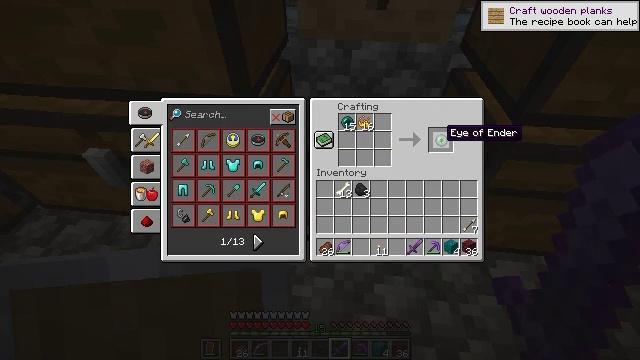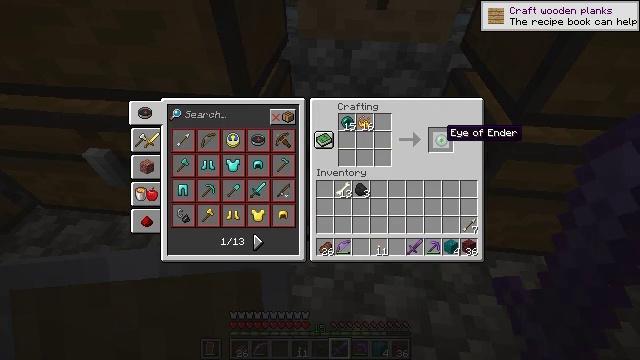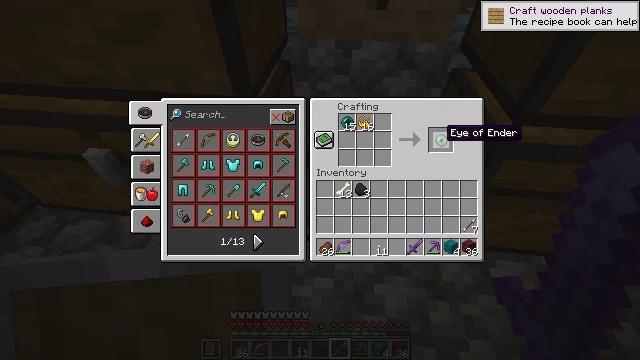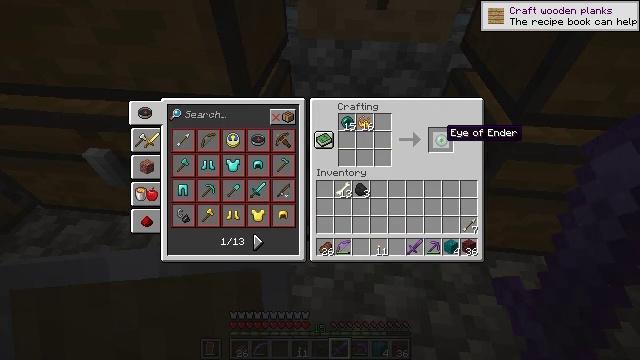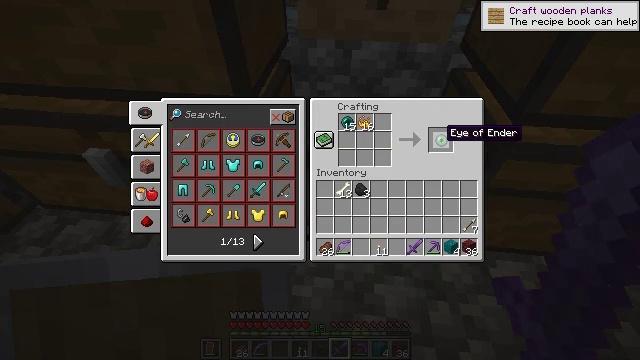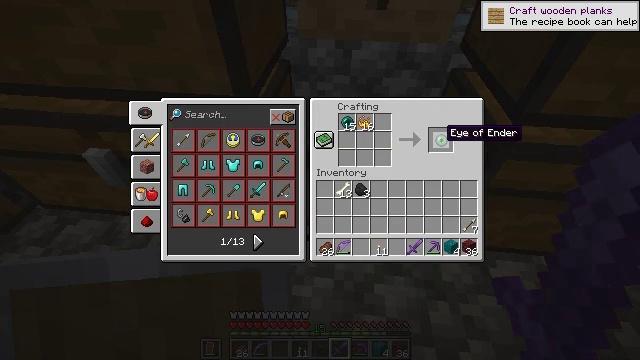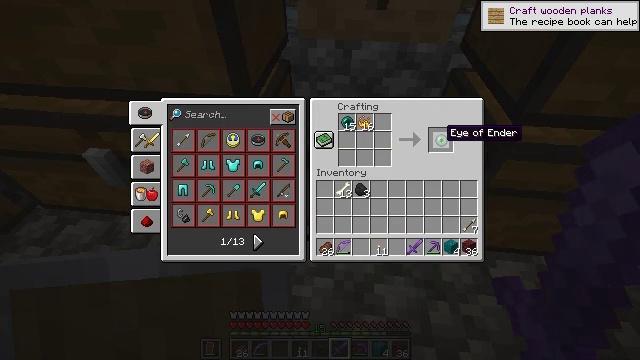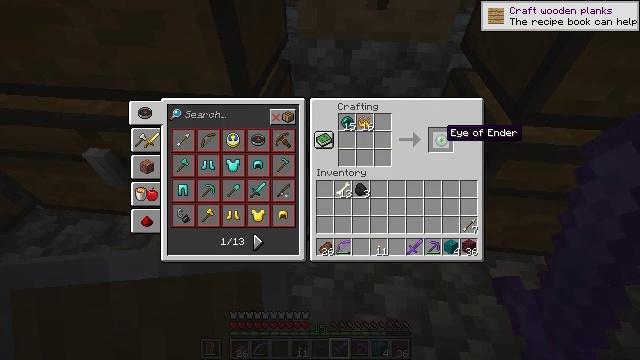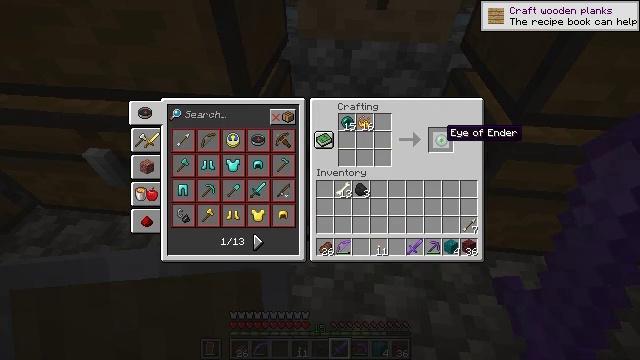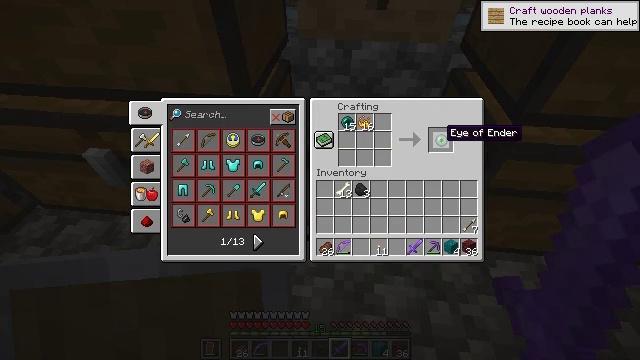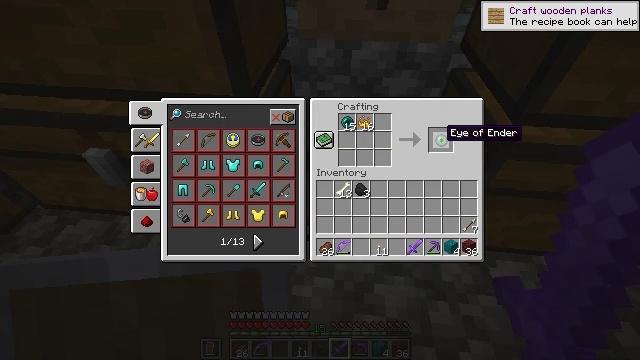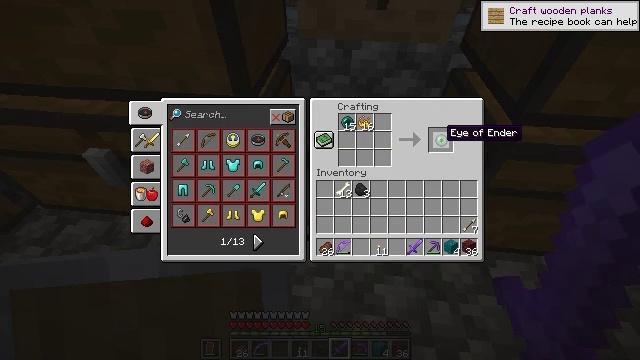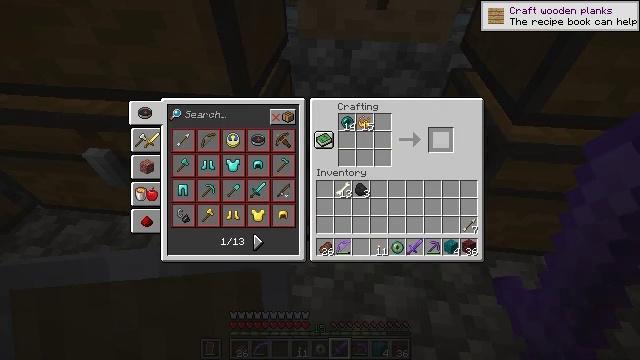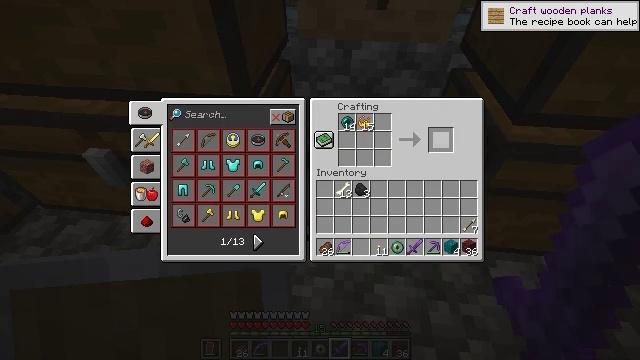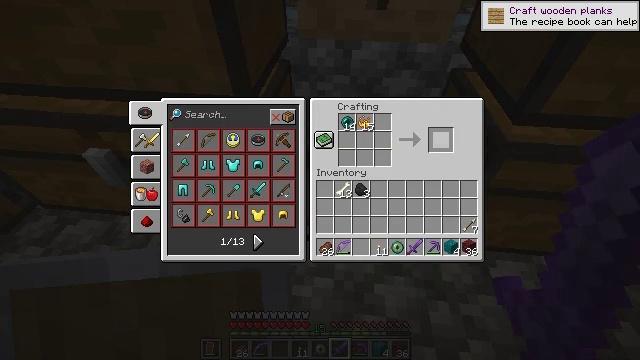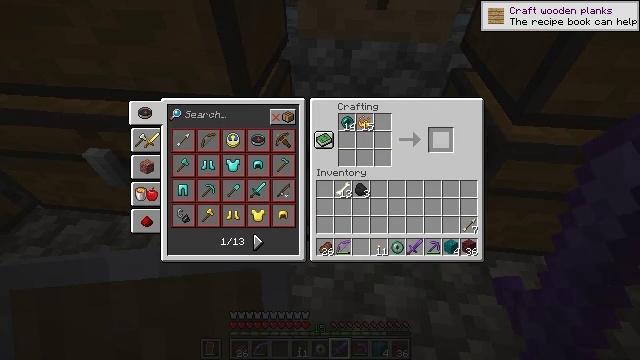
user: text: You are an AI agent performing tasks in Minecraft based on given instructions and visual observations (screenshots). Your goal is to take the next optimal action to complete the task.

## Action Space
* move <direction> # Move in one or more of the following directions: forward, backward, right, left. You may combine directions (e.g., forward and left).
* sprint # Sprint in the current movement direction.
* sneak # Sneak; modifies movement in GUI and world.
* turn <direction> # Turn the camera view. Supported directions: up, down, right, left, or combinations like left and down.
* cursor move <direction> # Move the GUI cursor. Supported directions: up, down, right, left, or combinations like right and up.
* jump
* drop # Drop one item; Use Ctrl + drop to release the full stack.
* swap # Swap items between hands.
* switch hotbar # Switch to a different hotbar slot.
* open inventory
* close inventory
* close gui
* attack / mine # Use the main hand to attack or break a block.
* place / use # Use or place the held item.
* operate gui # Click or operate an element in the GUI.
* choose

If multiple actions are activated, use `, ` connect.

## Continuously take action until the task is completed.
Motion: motion action
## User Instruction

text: In the crafting menu, combine ender pearl and blaze powder for an ender eye.
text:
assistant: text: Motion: no_op
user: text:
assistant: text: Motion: sneak
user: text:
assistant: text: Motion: sneak
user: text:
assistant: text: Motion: sneak
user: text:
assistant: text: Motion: sneak
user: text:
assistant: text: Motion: sneak
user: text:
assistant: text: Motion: sneak
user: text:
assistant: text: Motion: sneak
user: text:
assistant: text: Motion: sneak
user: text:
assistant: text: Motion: sneak
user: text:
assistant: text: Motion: sneak
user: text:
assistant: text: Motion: sneak, use / place
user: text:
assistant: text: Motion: sneak, use / place
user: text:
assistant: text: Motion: sneak, use / place
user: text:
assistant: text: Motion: sneak
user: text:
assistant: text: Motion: sneak
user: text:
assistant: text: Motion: sneak